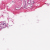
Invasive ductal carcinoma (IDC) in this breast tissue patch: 0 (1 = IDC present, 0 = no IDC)